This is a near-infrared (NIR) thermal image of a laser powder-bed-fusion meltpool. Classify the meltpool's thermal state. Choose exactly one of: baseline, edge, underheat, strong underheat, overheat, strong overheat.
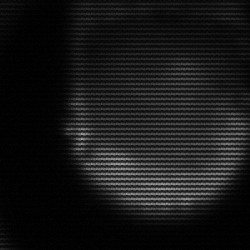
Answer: edge